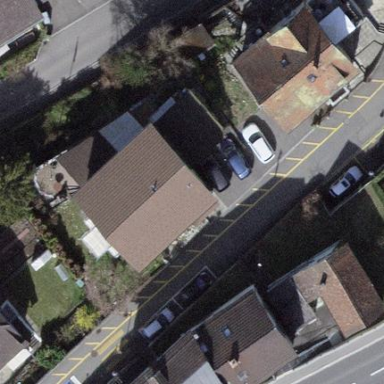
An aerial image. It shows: Detached building.